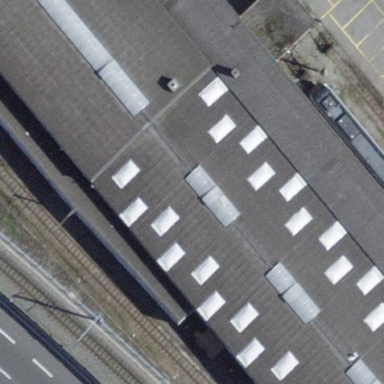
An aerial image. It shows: Building used as railway workshop.